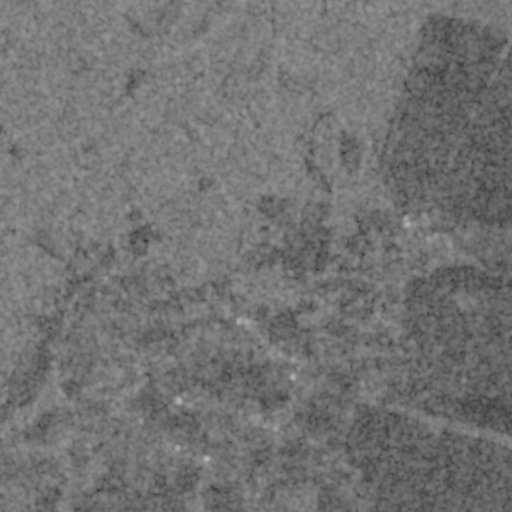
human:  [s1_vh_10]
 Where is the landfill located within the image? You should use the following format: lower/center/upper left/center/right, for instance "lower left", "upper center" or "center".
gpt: The landfill is located in the center right of the image.
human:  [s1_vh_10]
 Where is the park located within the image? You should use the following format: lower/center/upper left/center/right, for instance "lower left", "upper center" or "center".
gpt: The park is located in the lower right of the image.
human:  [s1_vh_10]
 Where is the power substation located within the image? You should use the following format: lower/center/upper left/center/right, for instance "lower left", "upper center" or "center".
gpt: The power substation is located in the lower center of the image.
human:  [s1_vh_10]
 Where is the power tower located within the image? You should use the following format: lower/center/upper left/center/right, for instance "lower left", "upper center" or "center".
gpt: The power tower is located in the lower center of the image.
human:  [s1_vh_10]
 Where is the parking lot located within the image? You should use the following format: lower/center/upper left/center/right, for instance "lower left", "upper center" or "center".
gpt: There is no parking lot in the image.

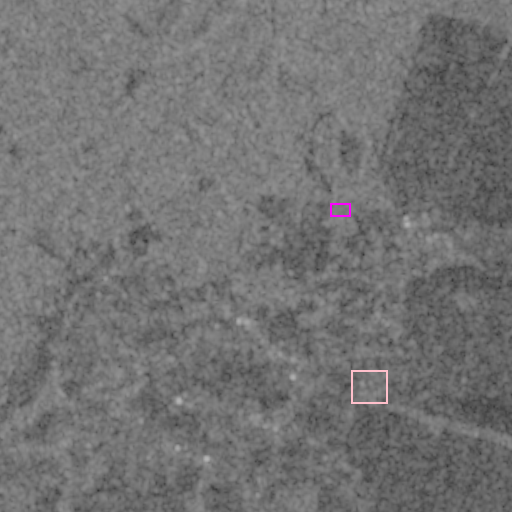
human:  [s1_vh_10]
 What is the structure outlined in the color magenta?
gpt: The structure outlined in magenta is a landfill.
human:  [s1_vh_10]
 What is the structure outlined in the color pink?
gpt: The structure outlined in pink is a park.
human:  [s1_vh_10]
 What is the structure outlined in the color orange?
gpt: There is no orange outline.